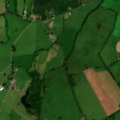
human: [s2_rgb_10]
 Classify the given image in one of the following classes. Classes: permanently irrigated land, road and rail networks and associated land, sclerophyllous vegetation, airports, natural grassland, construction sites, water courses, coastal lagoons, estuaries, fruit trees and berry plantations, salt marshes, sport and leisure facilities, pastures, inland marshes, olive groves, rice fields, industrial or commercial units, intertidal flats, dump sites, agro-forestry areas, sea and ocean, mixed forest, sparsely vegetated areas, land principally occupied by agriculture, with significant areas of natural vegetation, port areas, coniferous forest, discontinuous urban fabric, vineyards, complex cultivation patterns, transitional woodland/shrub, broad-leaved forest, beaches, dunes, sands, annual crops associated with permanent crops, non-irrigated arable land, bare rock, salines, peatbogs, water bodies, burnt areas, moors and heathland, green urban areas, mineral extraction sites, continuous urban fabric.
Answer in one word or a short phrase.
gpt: pastures